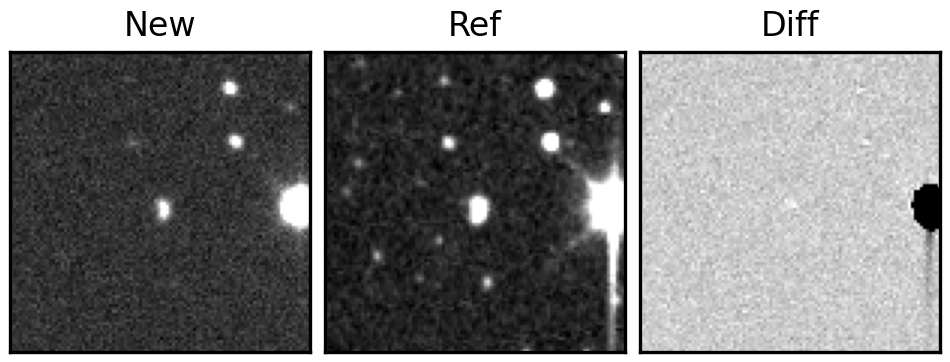
Label: real